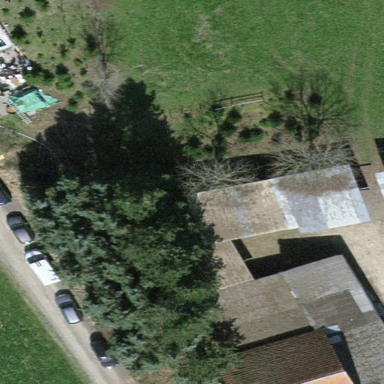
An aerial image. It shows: Farmyard area.